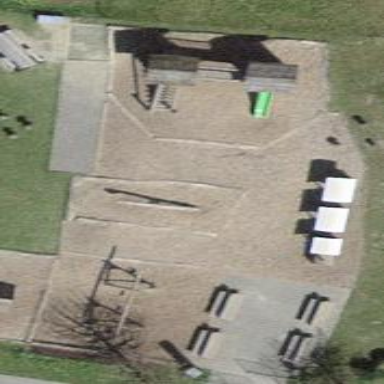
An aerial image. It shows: Playground area for leisure activities on the land.